Interaction volume radius: 10 \u00c5
Interaction volume height: 20 \u00c5
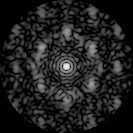
Disorder parameter: 0.6937